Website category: jobs
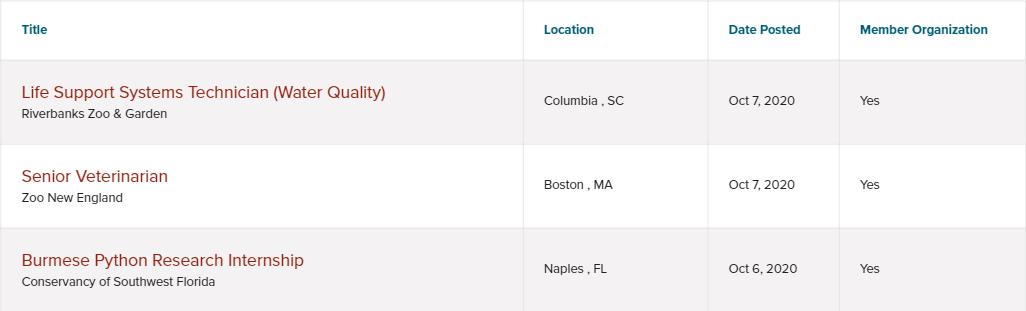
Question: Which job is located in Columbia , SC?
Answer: Life Support Systems Technician (Water Quality)

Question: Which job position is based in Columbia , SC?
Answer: Life Support Systems Technician (Water Quality)

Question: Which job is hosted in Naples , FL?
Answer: Burmese Python Research Internship

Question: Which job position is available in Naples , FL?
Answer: Burmese Python Research Internship

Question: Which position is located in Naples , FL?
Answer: Burmese Python Research Internship

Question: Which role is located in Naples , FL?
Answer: Burmese Python Research Internship

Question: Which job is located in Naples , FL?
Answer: Burmese Python Research Internship

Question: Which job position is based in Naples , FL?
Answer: Burmese Python Research Internship

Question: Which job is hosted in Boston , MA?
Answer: Senior Veterinarian

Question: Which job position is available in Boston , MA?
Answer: Senior Veterinarian

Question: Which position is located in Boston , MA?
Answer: Senior Veterinarian

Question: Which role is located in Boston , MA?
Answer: Senior Veterinarian

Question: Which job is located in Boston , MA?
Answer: Senior Veterinarian

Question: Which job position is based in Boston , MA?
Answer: Senior Veterinarian